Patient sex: F
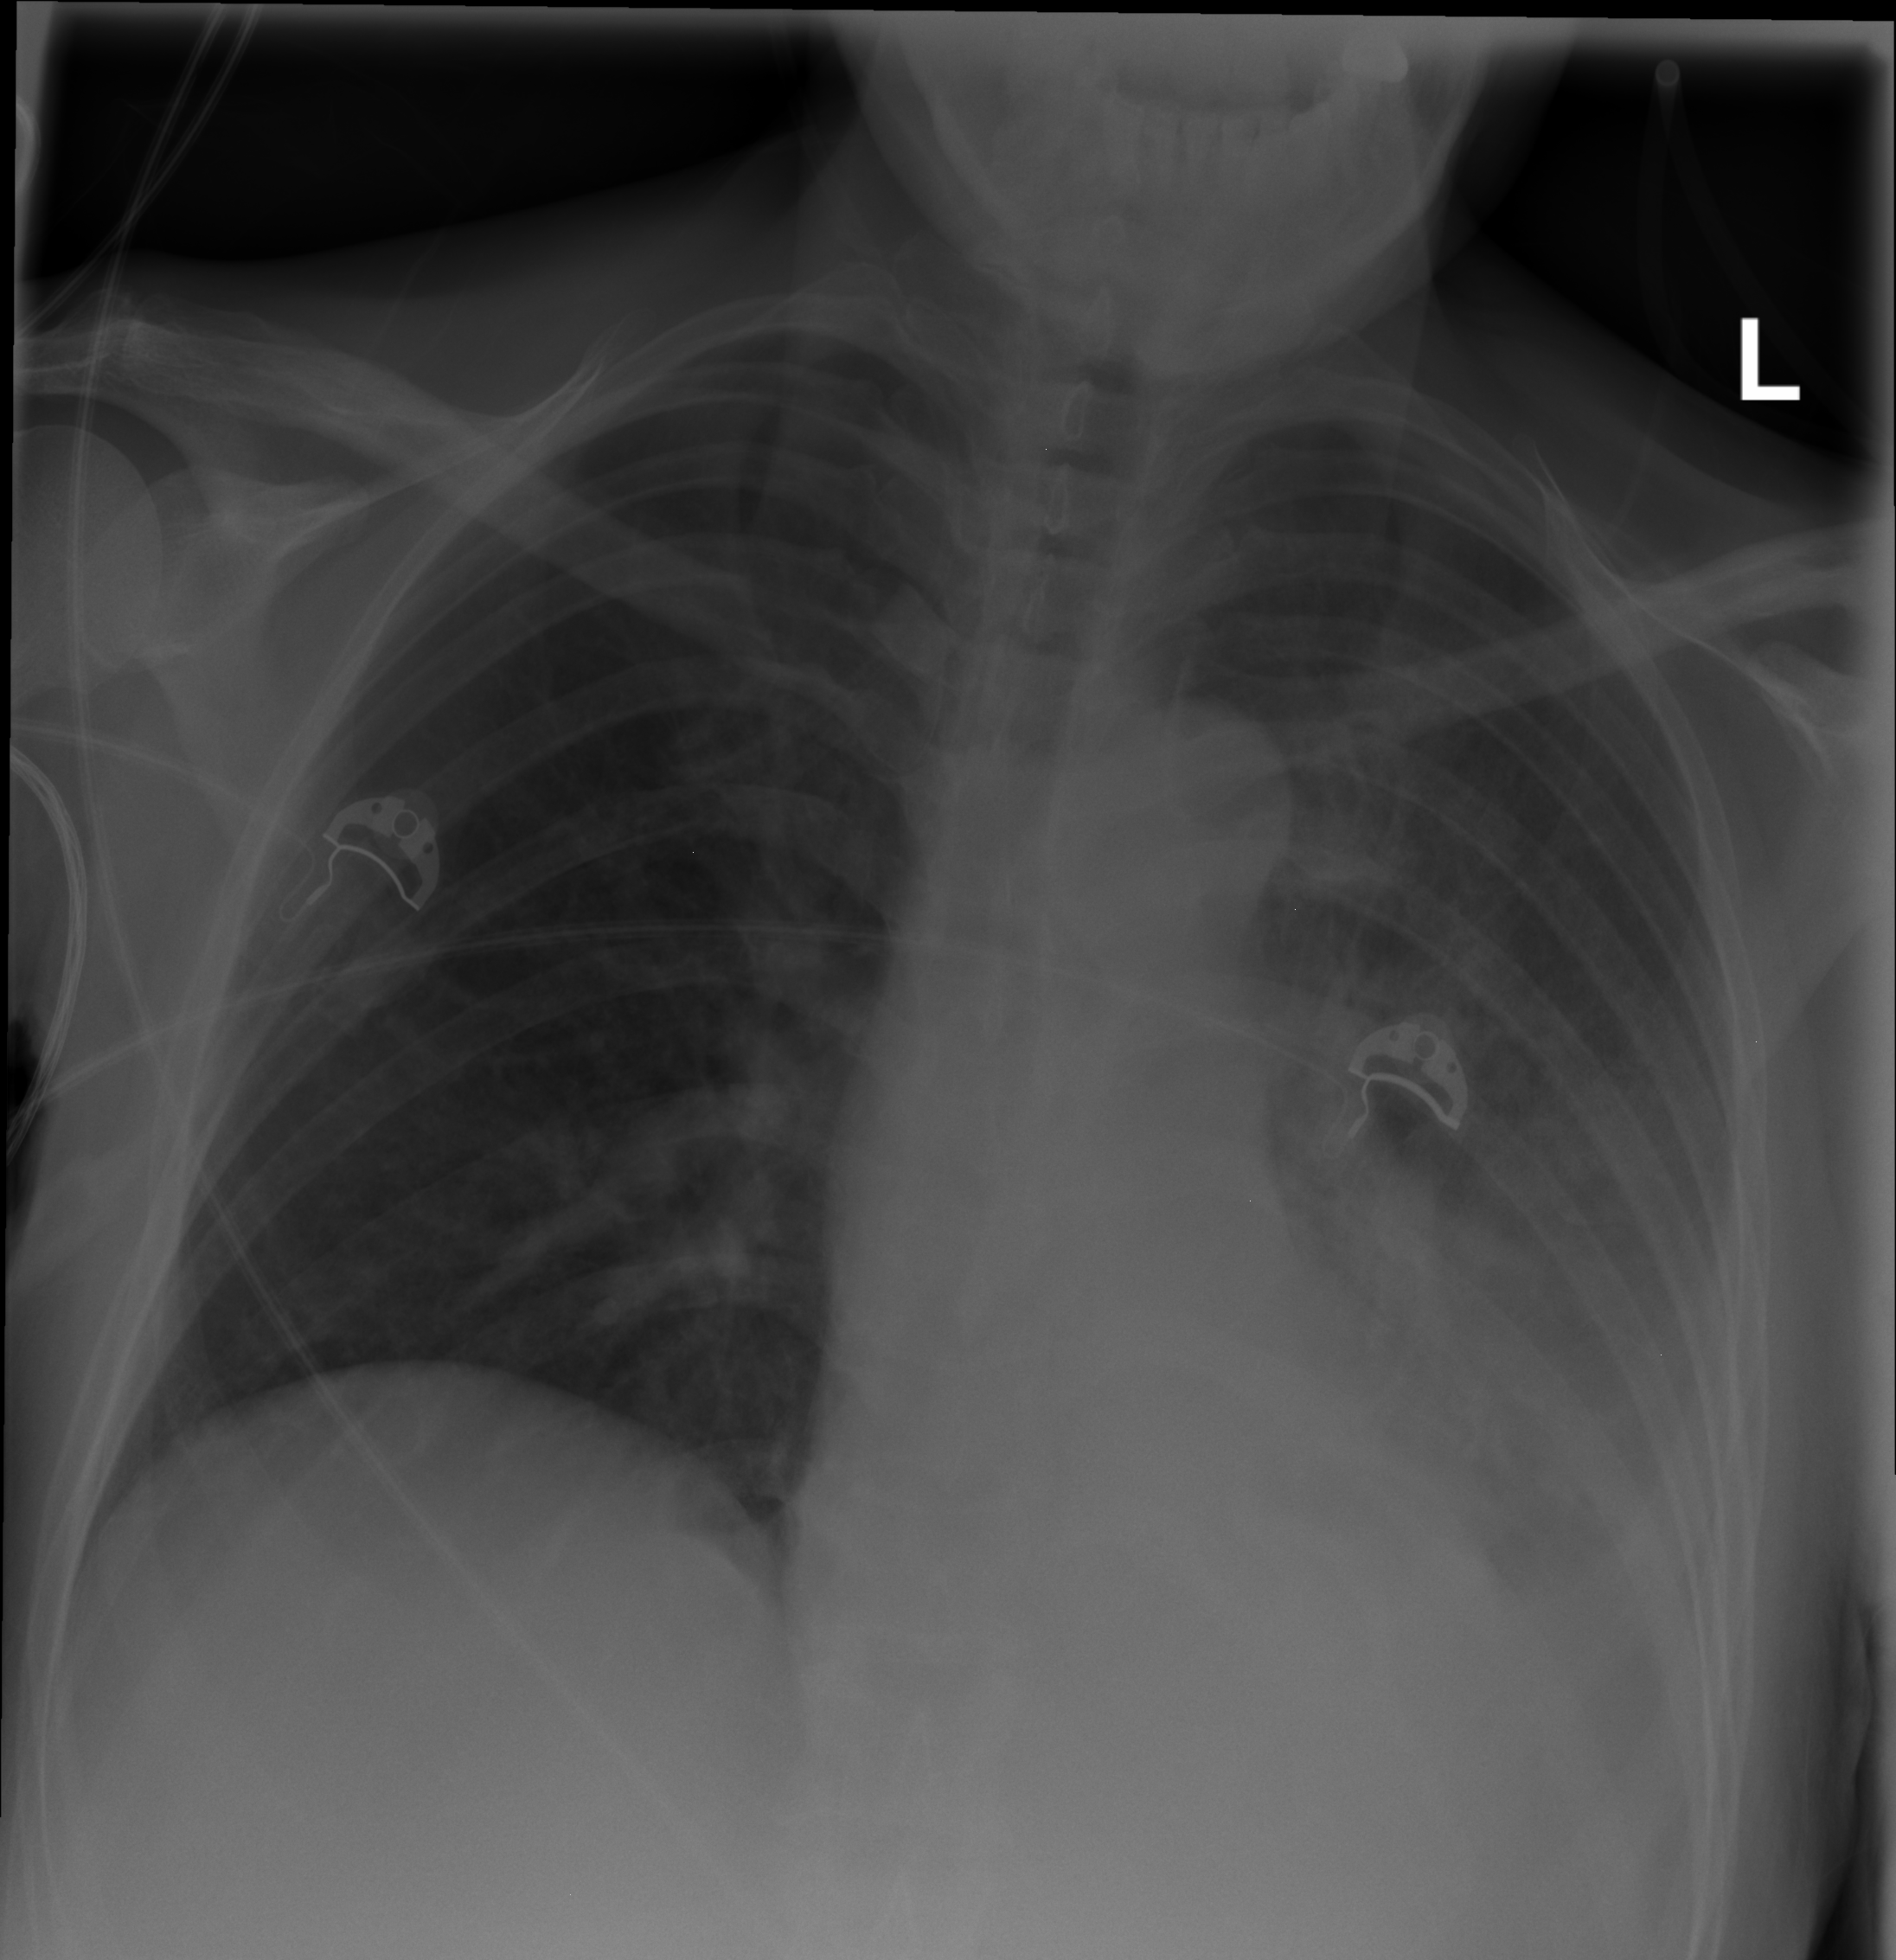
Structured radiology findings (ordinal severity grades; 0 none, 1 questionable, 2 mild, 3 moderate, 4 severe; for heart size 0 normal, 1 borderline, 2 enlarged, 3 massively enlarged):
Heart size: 0
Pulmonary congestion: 0
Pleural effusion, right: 0
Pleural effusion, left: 2
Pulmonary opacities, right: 0
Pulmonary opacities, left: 0
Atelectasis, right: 0
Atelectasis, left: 2